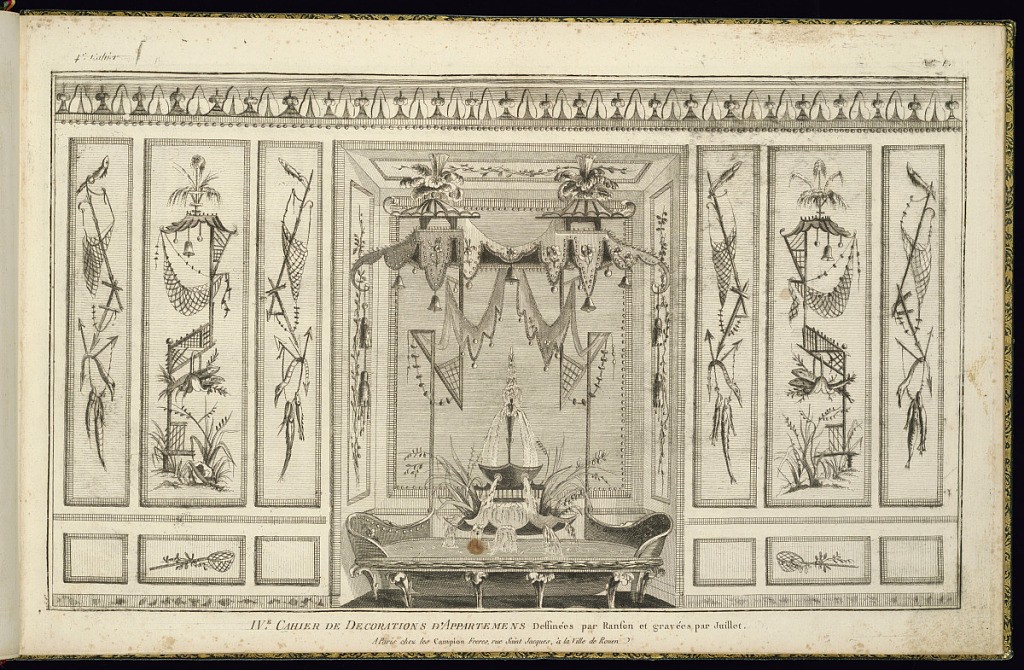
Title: Title Page
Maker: Pierre Ranson, French, 1736–1786
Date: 1779–84
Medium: Etching and engraving on laid paper
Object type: Print
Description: Title page for a series of designs for interior wall decoration. The title is lettered below a design for a wall with ornately painted panels and a bathtub in a niche, decorated with ‘chinoiseries' (European decorative arts and architectural style inspired by fanciful ideas of China and East Asia) motifs. The paneling features fantastical canopied structures with hanging bells and trellises, with nets, fish, leaves, and spears. There is a wall fountain in the shape of a bow of a boat, with water pouring out onto a large shell and then into the bathtub, with leaves on either side. A double canopy hangs above topped with feathers, scalloped floral textiles with hanging bells and tassels. The plate is numbered.